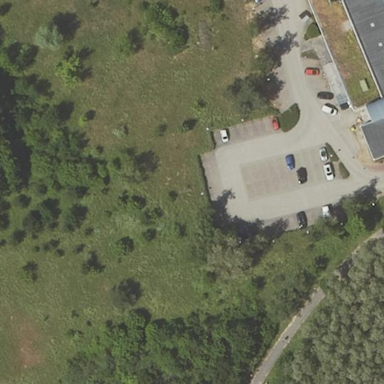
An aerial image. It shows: Parking area with surface.